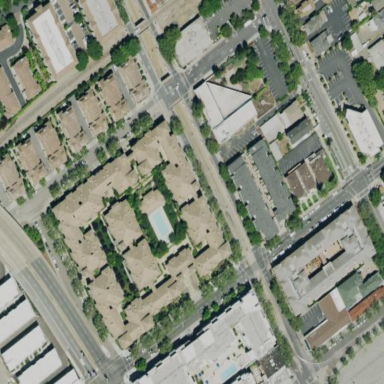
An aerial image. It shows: Residential area with apartments.